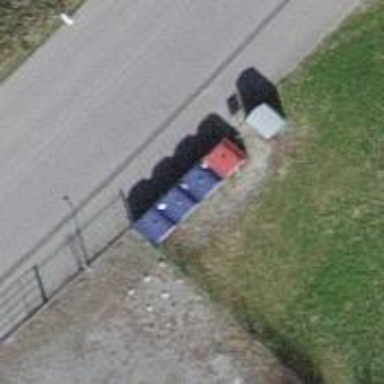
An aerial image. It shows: Recycling container for recycling.